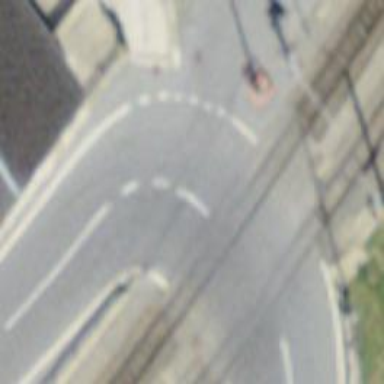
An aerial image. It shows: Level railway crossing with lights and barriers.